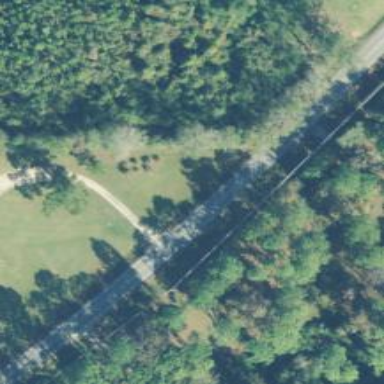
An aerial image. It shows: Secondary road.